Question: I am working with ecological data (the percentage abundance of different diatom species present at different depths in a sediment core) and want to plot the results alongside a dendrogram representing the results of a hierarchical cluster analysis (CONISS) that I will use to split the core into ecological zones.
This is an example of the type of thing I am trying to achieve:

I have successfully run the cluster analysis but am struggling to plot the dendrogram the way I would like to. Whenever I plot the dendrogram, it plots the leaves of the dendrogram in sequential order (<URL>
I managed to create the latter plot through the rioja package using 'plot.chclust' and providing the depths for the leaves to the 'xvar' argument. However, I have constructed the rest of my diagram (the species abundance data, PCA results etc.) with ggplot (and the help of the tidypaleo package) and then combined the various aspects of it using cowplot. I need to be able to create the dendrogram through ggplot in order to add it to my main diagram. I have investigated both the ggdendro and dendextend packages but can't find a way to plot the dendrogram according to depth using these. Is this possible? Do these packages have a function to do this that I am not aware of? I started looking into the source code for these packages as well as for 'as.dendrogram' to see if I could figure out a way of modifying the functions to plot the leaves by depth but it is beyond my skill level. I was wondering if anyone has a solution to enable me to plot my dendrogram by depth in my sediment core rather than in sequential order?
### My data
<URL>
### My code to plot the dendrograms
'''
# Load requirements
library(vegan) # designdist and chclust
library(rioja) # plot.chclust
library(ggplot2)
library(ggdendro) # dendro_data
library(dplyr)
library(tibble)
# Calculate distance matrix
dist_matrix <- designdist(coniss_data, method = "A+B-2*J", terms = "quadratic")
# Run cluster analysis
coniss_results <- chclust(dist_matrix, method = "coniss")
# Plot with rioja ---------------------------------------------------------
# Isolate depths
coniss_depths <- coniss_data %>%
rownames_to_column("depth") %>%
mutate(depth = as.numeric(depth)) %>%
select(., "depth")
# Plot
plot(
coniss_results,
hang = -0.01, # make leaves extend to 0 and labels hang down from there
horiz = TRUE, # rotate plot
x.rev = TRUE, # reverse depths
xvar = coniss_depths$depth, # plot leaves by depth of sediment core
labels = FALSE,
cex.axis = 0.8,
tcl = -0.1
)
# Plot with ggdendro ------------------------------------------------------
# Extract dendrogram data
ddata <- dendro_data(coniss_results, type = "rectangle")
# Plot
ggplot(segment(ddata)) +
geom_segment(aes(x = x, y = y, xend = xend, yend = yend)) +
coord_flip() +
scale_y_continuous(expand = c(0, 0)) +
scale_x_reverse(breaks = NULL,
labels = NULL) +
labs(x = "",
y = "Total sum of squares") +
theme_classic(8)
'''
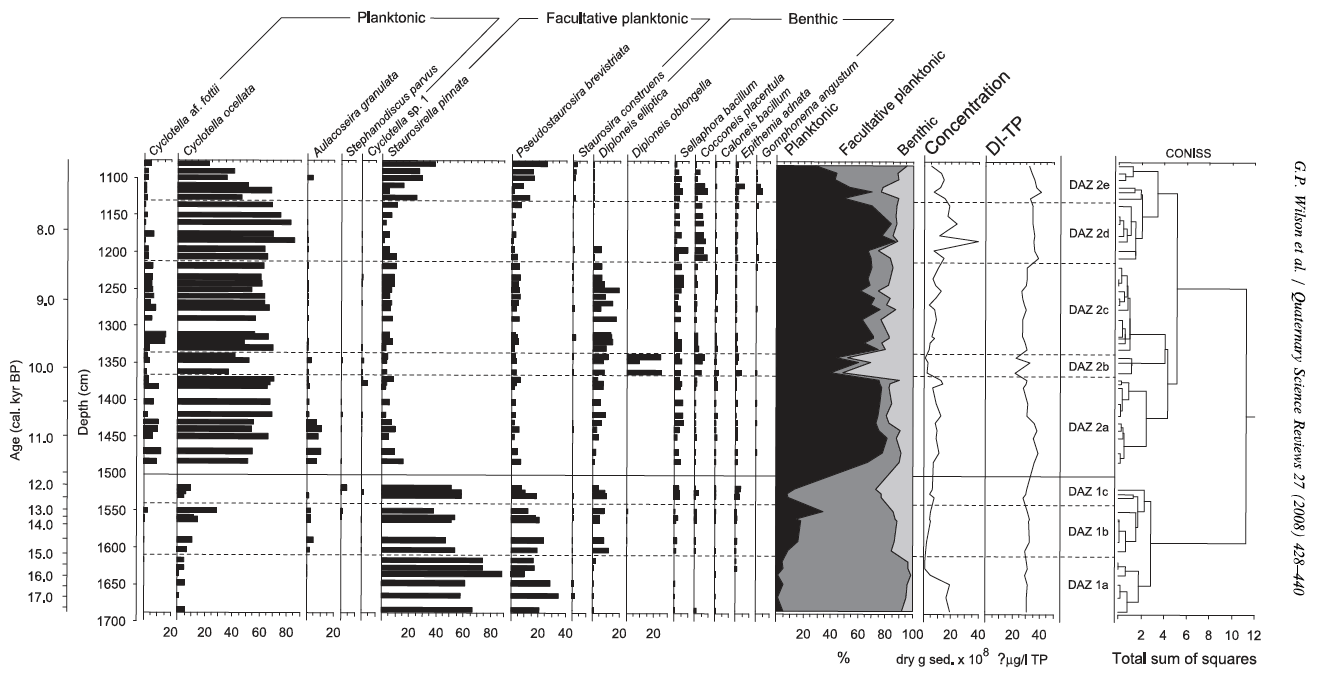
Answer: The actual depths are mapped to the x values in 'ddata$labels', so you can reverse-map the x values to actual depths. A handy way to do this is with 'approxfun':
'''
new_x <- approxfun(ddata$labels$x, as.numeric(as.character(ddata$labels$label)))
ddata$segments$x <- new_x(ddata$segments$x)
ddata$segments$xend <- new_x(ddata$segments$xend)
'''
So now with your same plotting code:
'''
ggplot(segment(ddata)) +
geom_segment(aes(x = x, y = y, xend = xend, yend = yend)) +
coord_flip() +
scale_y_continuous(expand = c(0, 0)) +
scale_x_reverse(breaks = NULL,
labels = NULL) +
labs(x = "",
y = "Total sum of squares") +
theme_classic(8)
'''
We get:
<URL>